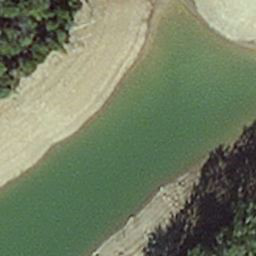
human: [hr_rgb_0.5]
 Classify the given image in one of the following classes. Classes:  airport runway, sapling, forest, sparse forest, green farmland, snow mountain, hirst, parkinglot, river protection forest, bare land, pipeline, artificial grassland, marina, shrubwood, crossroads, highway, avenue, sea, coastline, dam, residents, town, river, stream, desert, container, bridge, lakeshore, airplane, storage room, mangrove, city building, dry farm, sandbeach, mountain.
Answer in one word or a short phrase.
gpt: hirst